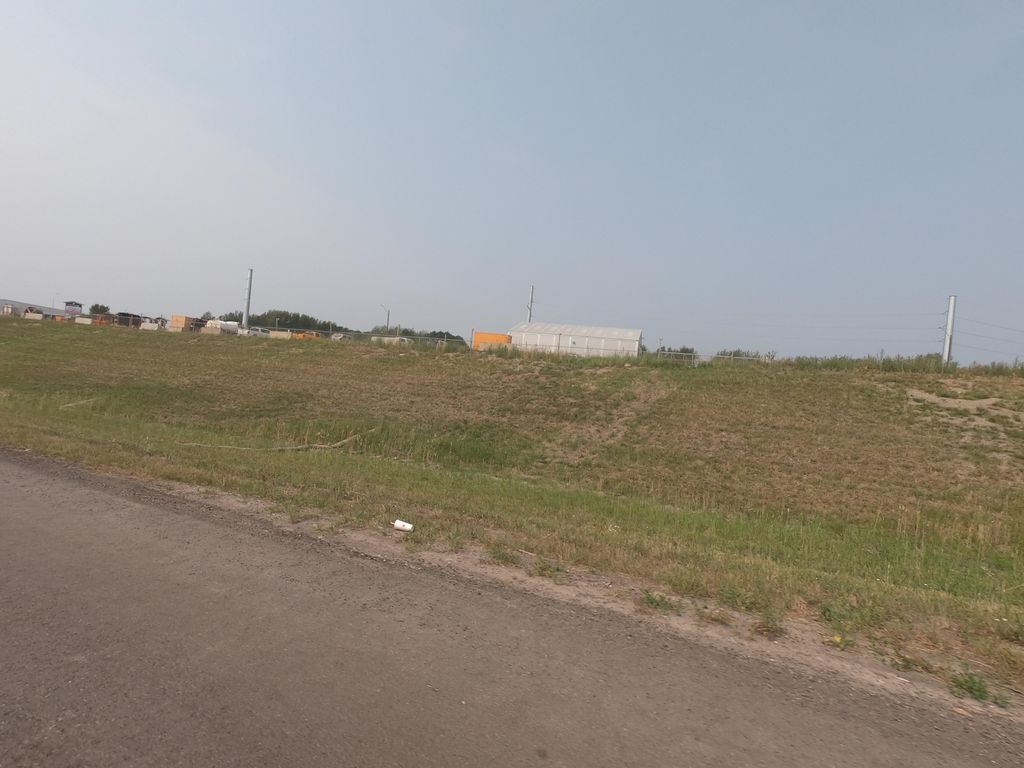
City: calgary